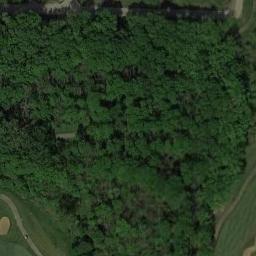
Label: forest